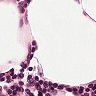
Metastatic tissue present: no